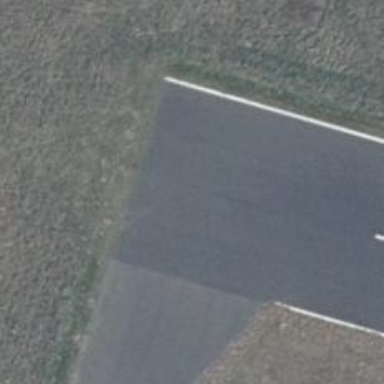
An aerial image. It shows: Asphalt taxiway at the airport.